Question:
I have to create something similar to above mentioned image. I have a view and i need border after eat view like {breakfast, brunch,etc..}
for giving border I was have following code.
'''
CALayer *bottomBorder = [CALayer layer];
bottomBorder.frame = CGRectMake(0.0f, 43.0f, menuHeadView.frame.size.width, 1.0f);
bottomBorder.backgroundColor = [UIColor colorWithWhite:0.8f
alpha:1.0f].CGColor;
[menuHeadView.layer addSublayer:bottomBorder];
'''
it works fine for single view but if I have an array for those views and I want to have border after each view using indexPath it doesn't work since it doesn't allow
'''
[array objectAtIndex:i].layer;
'''
help please! Thanks in advance.
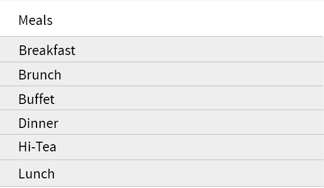
Answer: If you have array of views you probably should cast:
Change :
'''
[array objectAtIndex:i].layer;
'''
To:
'''
((UIView*)[array objectAtIndex:i]).layer;
'''
Based on comment:
Casting is telling the array what object is in it. If you have different kind of objects in array (you really shouldn't!) or to be super safe you can change casting to assign:
'''
id myUnknownObject = [array objectAtIndex:i];
if([myUnknownObject isKindOfClass:[UIView class]]) {
((UIView*)myUnknownObject).layer...
} else {
NSLog(@"%@",[myUnknownObject class]);
}
'''
But base on your comment you contain 'NSStrings' in your array so you can't add 'layer' to this objects. Please check your console, it's probably 'NSString'.
Of course since you mentioned indexPath, and if you're using TableView with rows. You should use the good stuff from reusability and it method:
'''
-(UITableViewCell*)tableView:(UITableView *)tableView cellForRowAtIndexPath:(NSIndexPath *)indexPath {
static NSString *cellIdentifier = @"Cell";
UITableViewCell *cell = [tableView dequeueReusableCellWithIdentifier:cellIdentifier];
NSDictionary *cellDic = [self.heartbeats objectAtIndex:indexPath.row];
if (cell == nil) {
cell = [[UITableViewCell alloc] initWithStyle:UITableViewCellStyleDefault reuseIdentifier:cellIdentifier];
//here goes reusability part like styling and stuff, this will calling only once for every reusable cell. So for example for cells height 44 this will called only 13 times for iPhone screen.
//HERE you should manipulate with layer!
}
//here goes your custom text of every cell - like "Breakfast", "Brunch" and so on. This will calls for every row which is about to show up.
//HERE you should manipulate with text
return cell;
}
'''